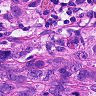
Metastatic tissue present: yes